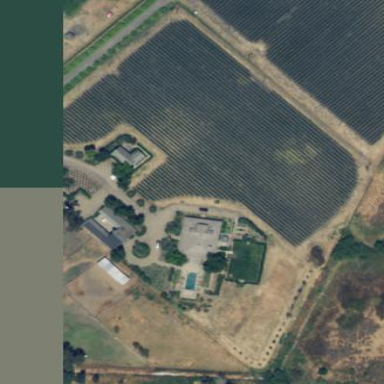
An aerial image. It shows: Vineyard where grapes are grown.